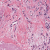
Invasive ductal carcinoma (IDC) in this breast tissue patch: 1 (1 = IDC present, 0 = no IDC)